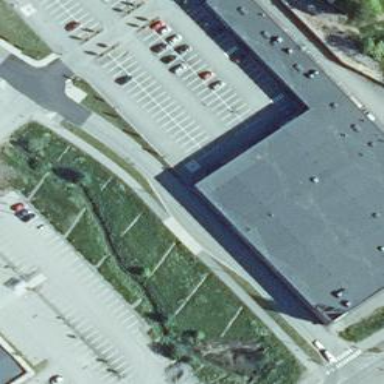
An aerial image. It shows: Veterinary facility.